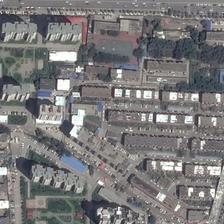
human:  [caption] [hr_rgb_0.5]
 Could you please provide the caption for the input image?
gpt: a small playground and nearby a highway .

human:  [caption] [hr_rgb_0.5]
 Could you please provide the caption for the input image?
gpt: many buildings and some trees with a playground is next to a road .

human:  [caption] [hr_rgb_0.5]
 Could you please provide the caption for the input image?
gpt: the playgound is next to two high-rise buildings and a busy street .

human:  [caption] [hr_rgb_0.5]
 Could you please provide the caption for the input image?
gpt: many buildings and some green trees are near to a road and railways .

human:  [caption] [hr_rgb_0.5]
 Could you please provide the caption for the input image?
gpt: a playground is surrounded by many trees and houses .